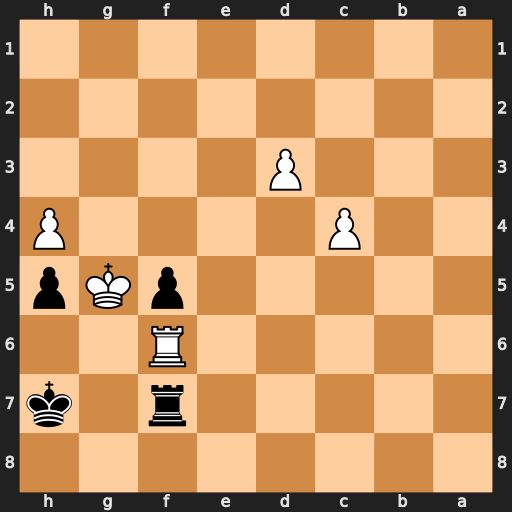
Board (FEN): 8/5r1k/5R2/5pKp/2P4P/3P4/8/8
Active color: b
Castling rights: -
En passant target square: -
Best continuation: Rxf6 Kxf6 f4 c5 f3 c6 f2 c7 f1=Q+